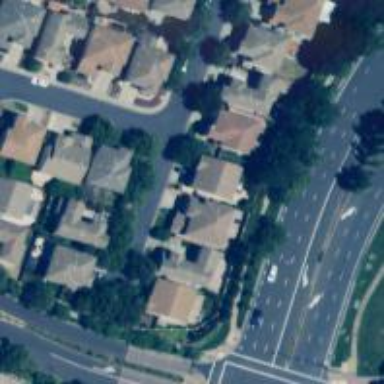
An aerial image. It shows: Residential road with sidewalk on the left side.